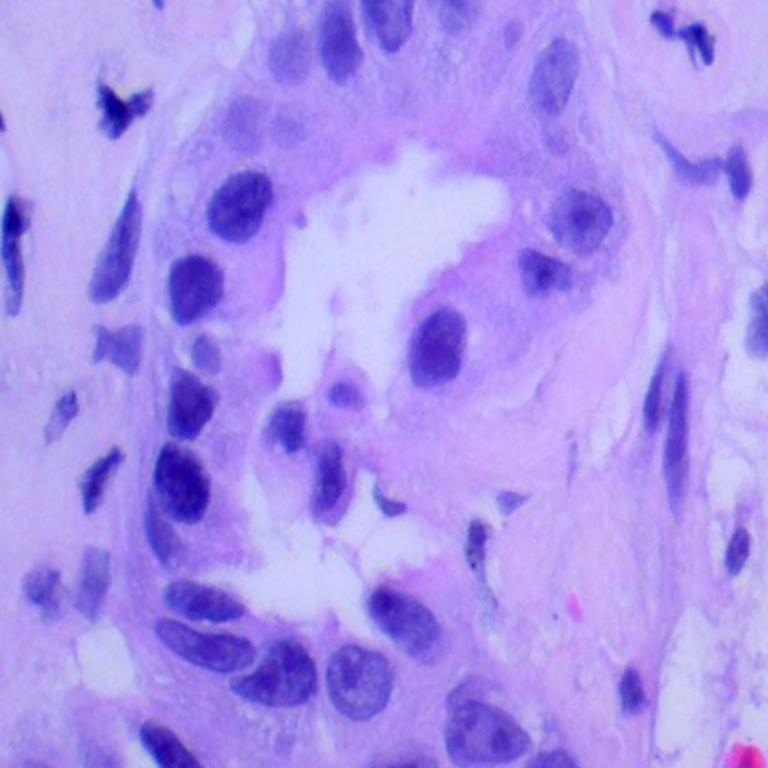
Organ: lung
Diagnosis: adenocarcinomas